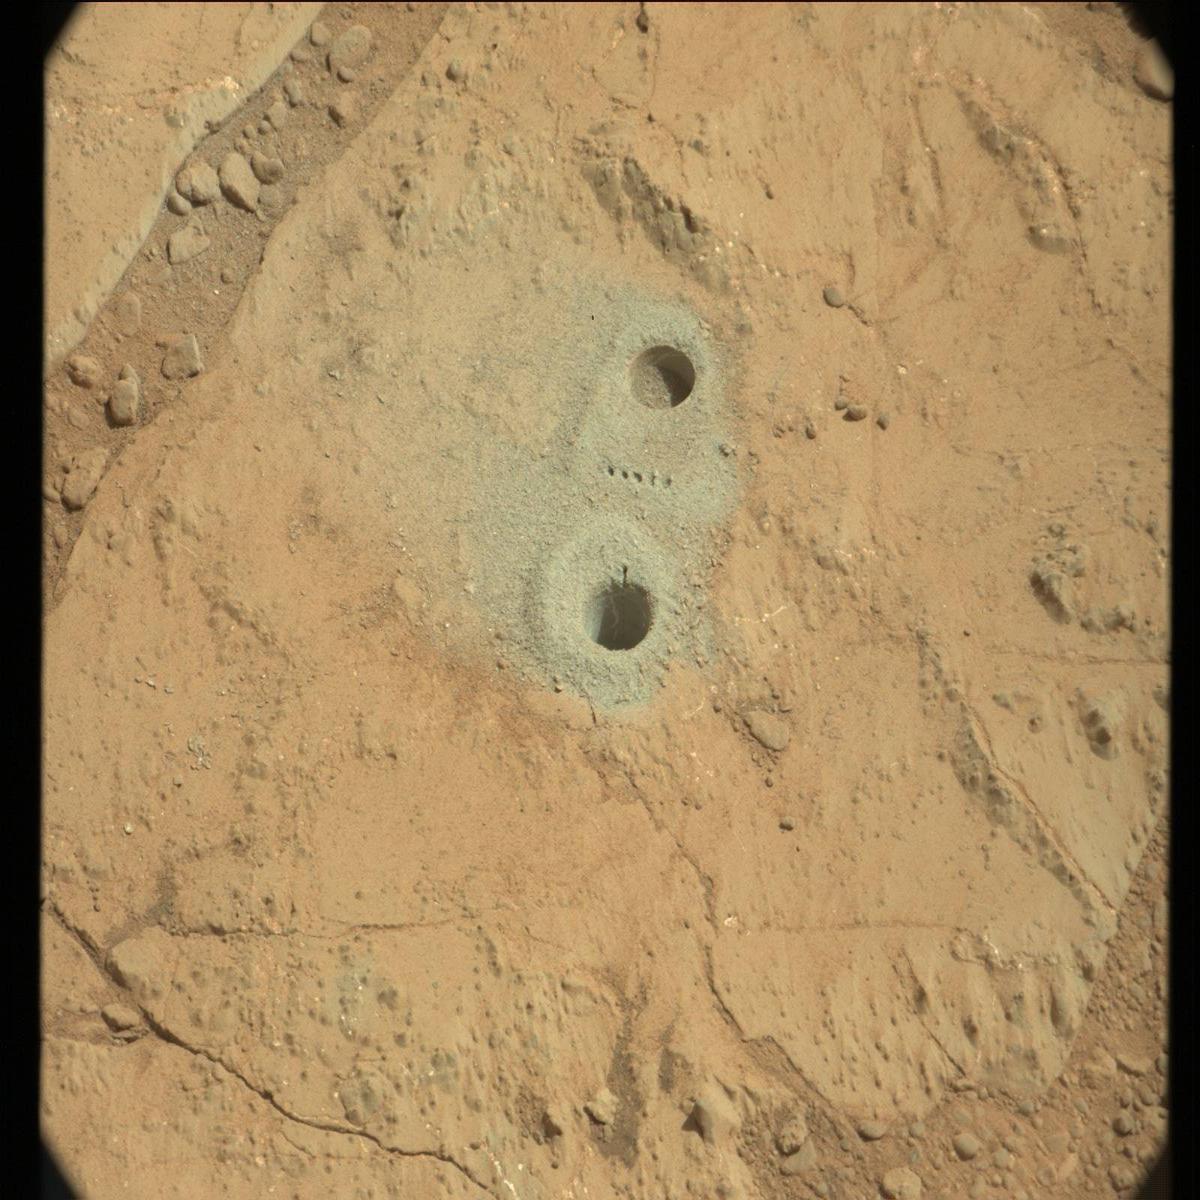
Terrain classes present: Bedrock, Rock, Sand / Soil